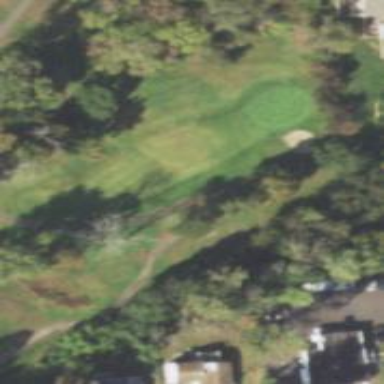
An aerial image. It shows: Golf hole.